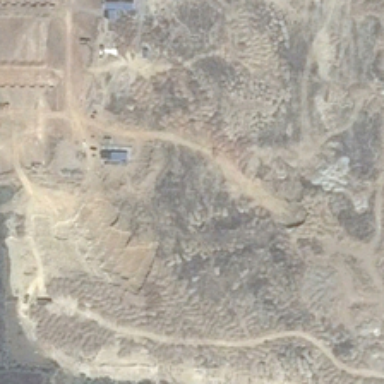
Some green plants are near a piece of bareland .